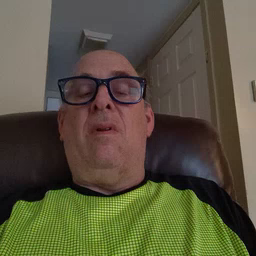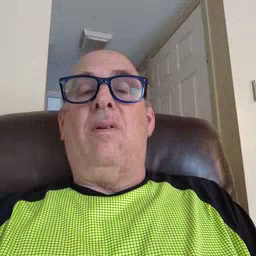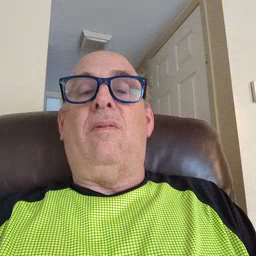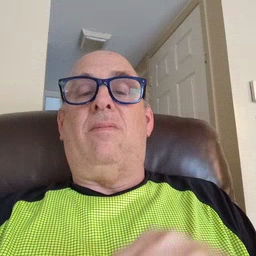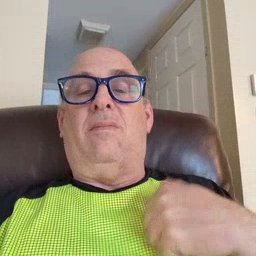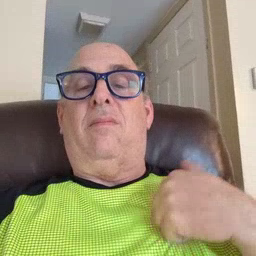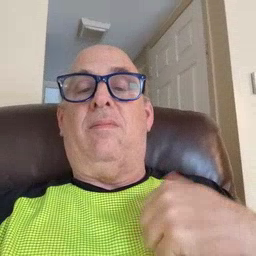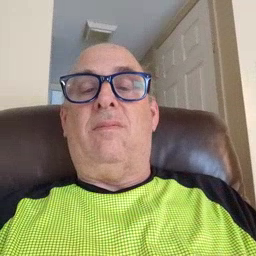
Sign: bath